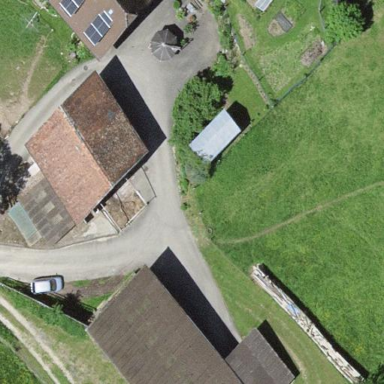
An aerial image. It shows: Farmyard area.